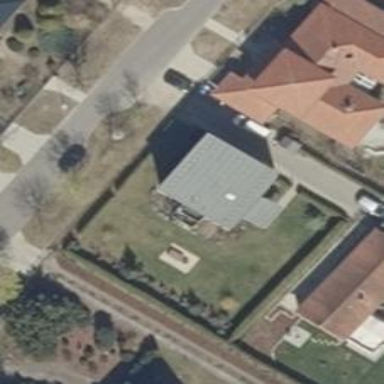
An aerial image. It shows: House with skillion roof shape.